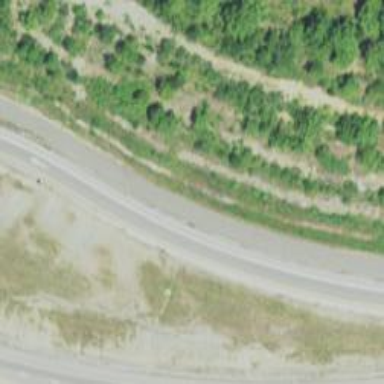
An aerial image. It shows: Asphalt motorway link.